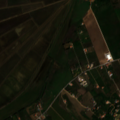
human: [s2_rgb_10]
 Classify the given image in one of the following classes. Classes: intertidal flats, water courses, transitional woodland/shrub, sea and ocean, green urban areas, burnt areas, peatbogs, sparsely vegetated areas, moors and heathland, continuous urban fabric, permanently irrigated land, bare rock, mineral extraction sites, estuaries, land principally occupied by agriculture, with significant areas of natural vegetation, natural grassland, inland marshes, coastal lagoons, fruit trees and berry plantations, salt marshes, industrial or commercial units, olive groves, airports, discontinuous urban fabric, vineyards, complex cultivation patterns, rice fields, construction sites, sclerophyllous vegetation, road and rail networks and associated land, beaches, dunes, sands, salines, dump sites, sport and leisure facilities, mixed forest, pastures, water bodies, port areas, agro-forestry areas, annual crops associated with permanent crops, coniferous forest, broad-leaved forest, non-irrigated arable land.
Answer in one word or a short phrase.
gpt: non-irrigated arable land, rice fields, fruit trees and berry plantations, annual crops associated with permanent crops, complex cultivation patterns